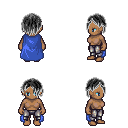
a pixel art fantasy rpg character, female body template, human, dark skin, blue cape, metal pants, gray bangs hairstyle, four views (front, back, left, right), 2x2 character sprite sheet, small pixel art, hard edges, no anti-aliasing